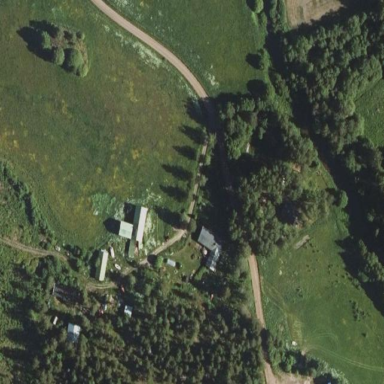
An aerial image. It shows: Farmyard area.